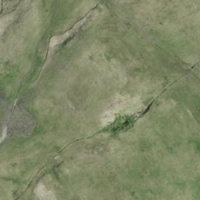
EUNIS habitat code: 24
Species observed at this site:
Epipactis palustris
Campanula glomerata